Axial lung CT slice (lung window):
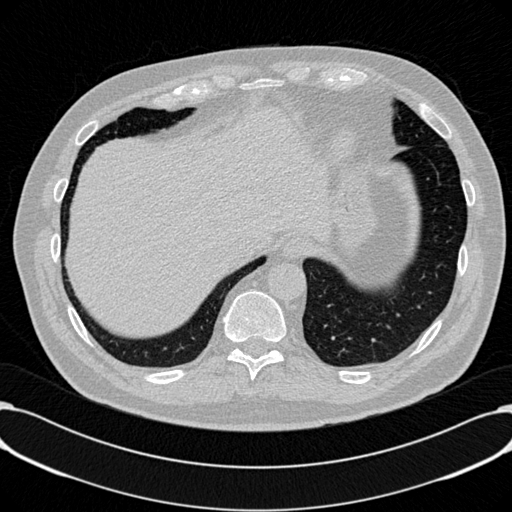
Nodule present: no